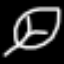
Label: leaf